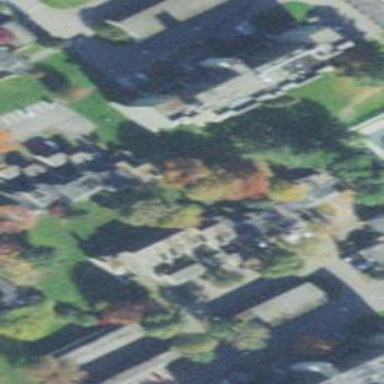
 typically used for housing multiple families in separate units."